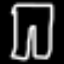
Label: pants